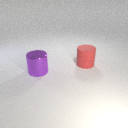
large purple metal cylinder in front of large red rubber cylinder